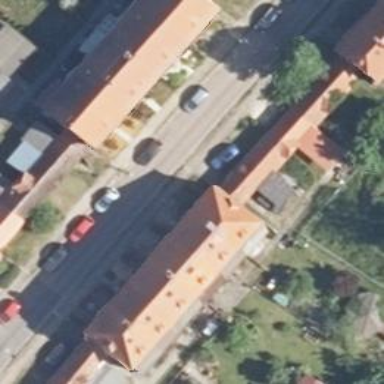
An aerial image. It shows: Terrace building with gabled red roof.